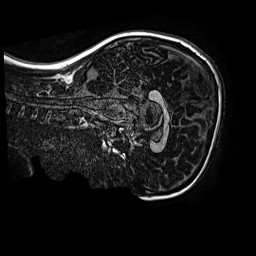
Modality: MP2RAGE
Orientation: sagittal
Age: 11
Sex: male
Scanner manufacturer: siemens
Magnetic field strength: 3 T
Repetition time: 4 s
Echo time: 0.00299 s